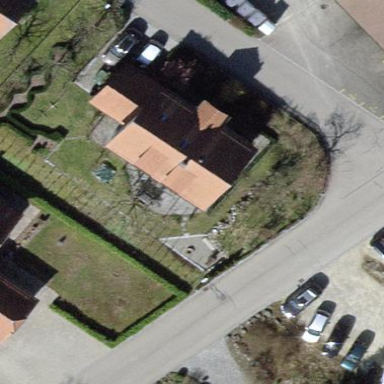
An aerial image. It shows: Detached building with gabled roof.